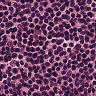
Metastatic tissue present: no